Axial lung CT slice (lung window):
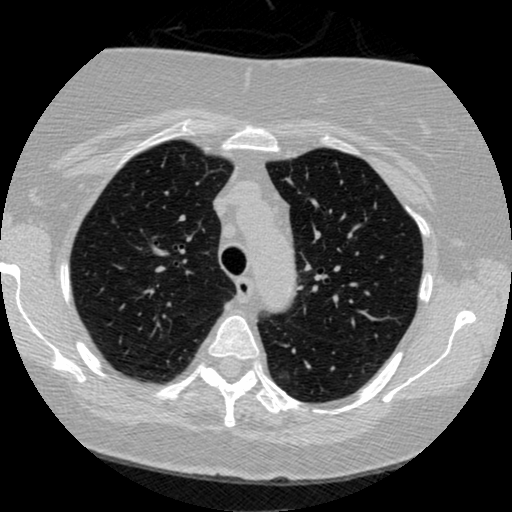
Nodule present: no